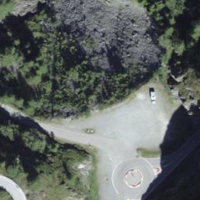
EUNIS habitat code: 31
Species observed at this site:
Dryas octopetala
Leontopodium nivale
Motacilla alba